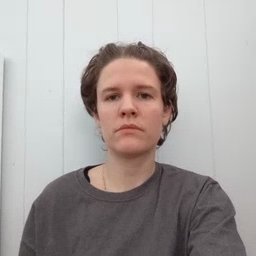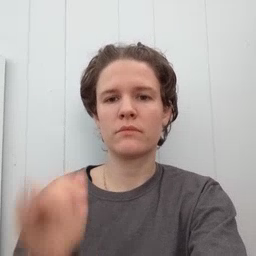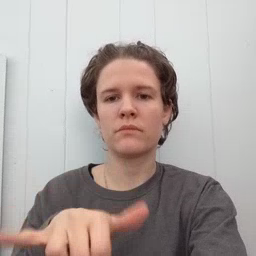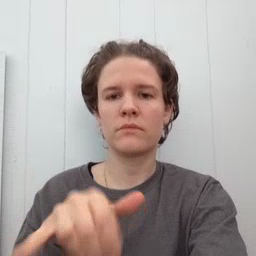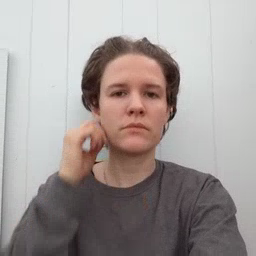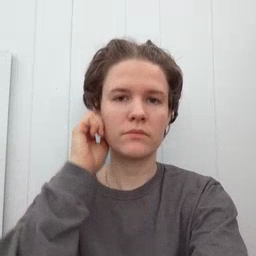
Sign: that